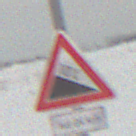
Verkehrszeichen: Gefaelle10
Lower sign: LaengeEinerStrecke6
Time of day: MorningAfternoon
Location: Outdoor (Nature)
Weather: Overcast
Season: Winter
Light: Natural